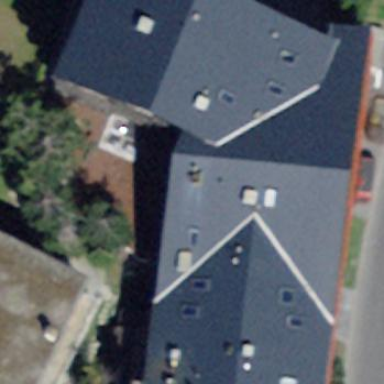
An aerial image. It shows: Hotel building.